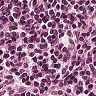
Metastatic tissue present: no